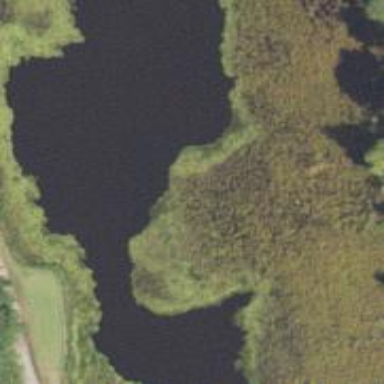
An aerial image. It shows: Water hazard in golf course. The hazard is natural water feature.